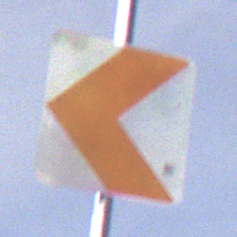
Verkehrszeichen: RichtungstafelnInKurvenKleinRechts
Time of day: MorningAfternoon
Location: Outdoor (Nature)
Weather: PartlyCloudy
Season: NotSpecified
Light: Natural